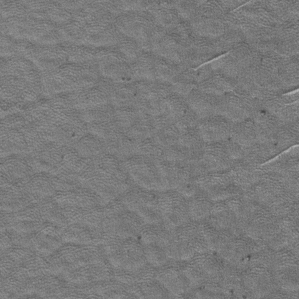
Label: frost